Question: I am using jquery draggable to drag and drop the contents on the table cells that are part of editor. We are allowing users to directly drag and drop content to respective tds and use the template for creating prints and emails.
Whenever user drags over the table-cells of editor, a div with option to replace split and add are shown.
I am appending this div inside hovered td.
'''
<tr>
<td valign="top" height="200px" class="unlocked" replacesource="1" style="position: relative;">
<h1><a target="blank" href="http://local.smgt.vg/img/b8oj6ck235uik/thumb-2q3t9tx.jpg">first</a>
<br><br><a target="blank" href="http://local.smgt.vg/file/by1aj7n3uj4yz/contacts3.csv">second</a></h1>
<div class="contentdiv" style="position: absolute;">
This will show options replace/split/add new
</div>
</td>
</tr>
'''
The problem is position absolute for this div doesnt work in firefox.
And i can not wrap up the contents of td inside other div having position relative as suggested <URL>. The reason being for this is i am not sure how complex the dom of td can be as we are allowing user to fully customize the contents inside it.
<URL>
works perfectly in Chrome though. Any other solution guys??
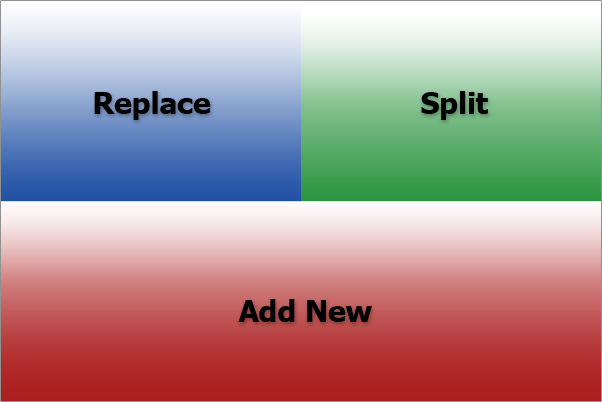
Answer: Instead of using '<table> <tr> <td> </td></tr> </table>', try to design div as a table.
For your reference <URL> . After this try your code, it may help you out.
Design div as table is best approach. This may be used for responsive design too.